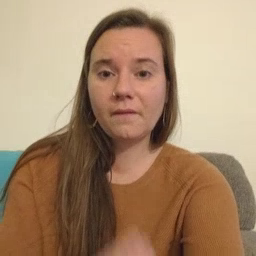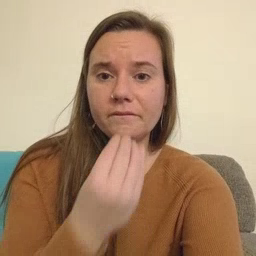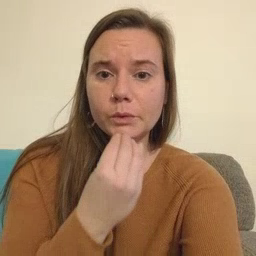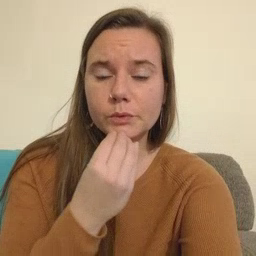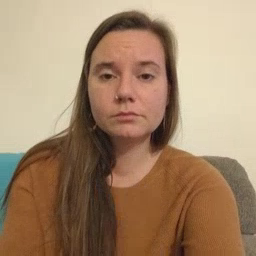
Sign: food